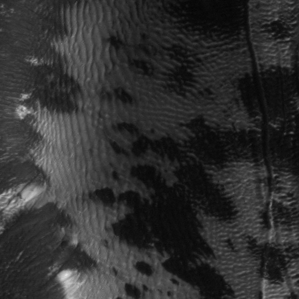
Label: frost